Field crop: maize
Growth stage: 2
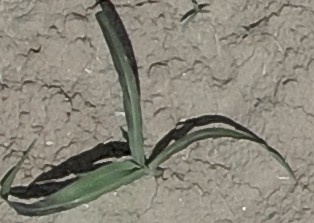
Species: sorghum